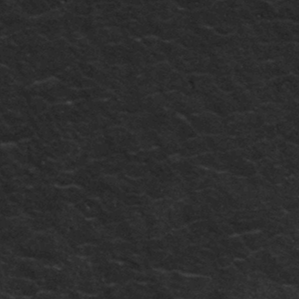
Label: frost